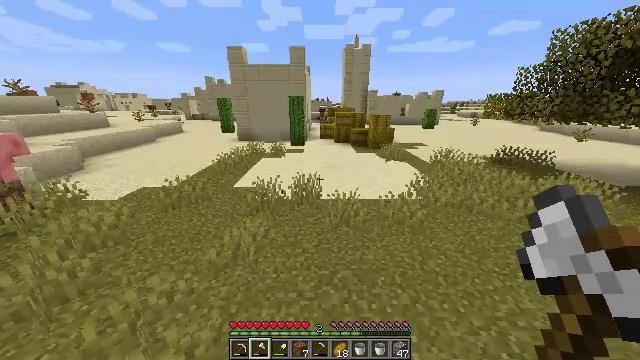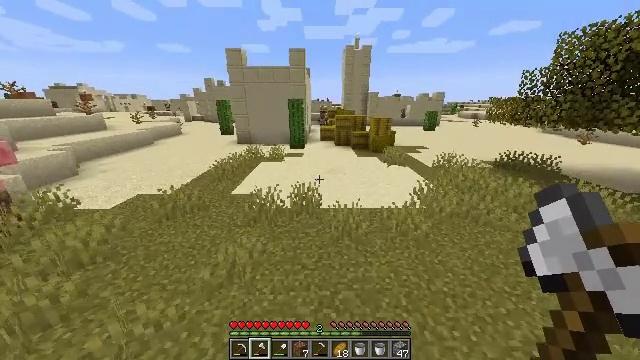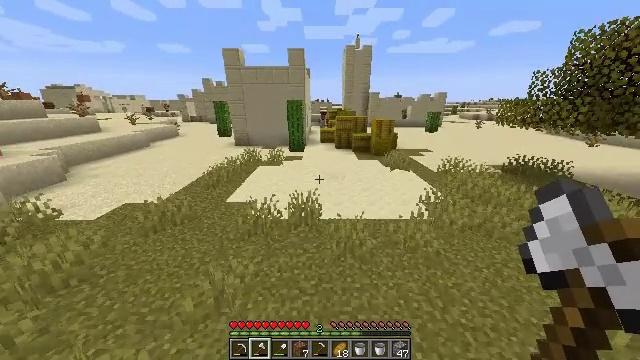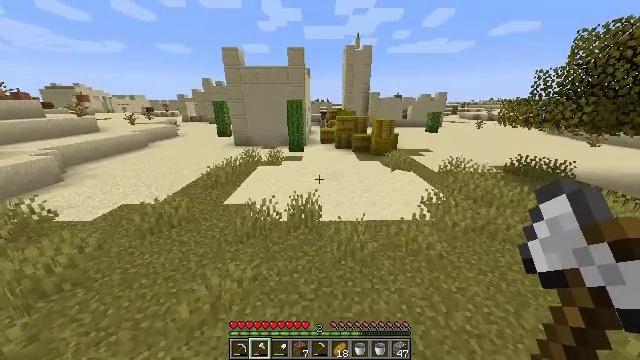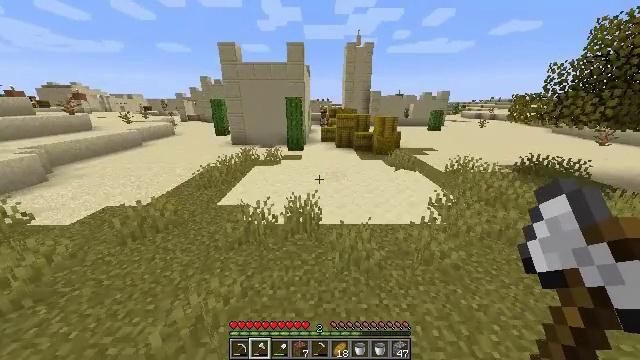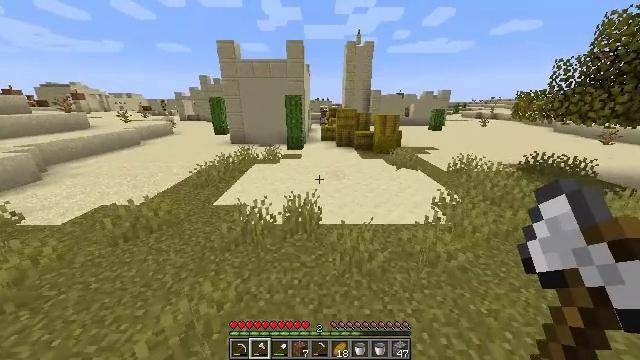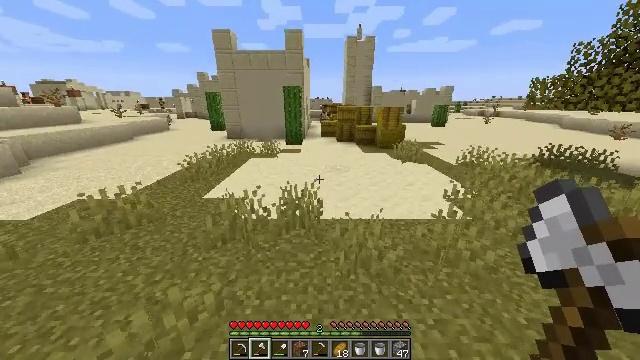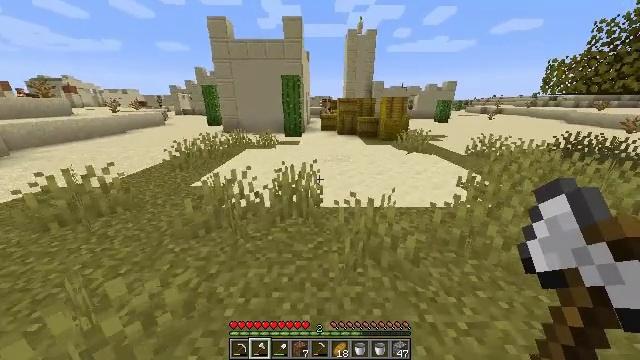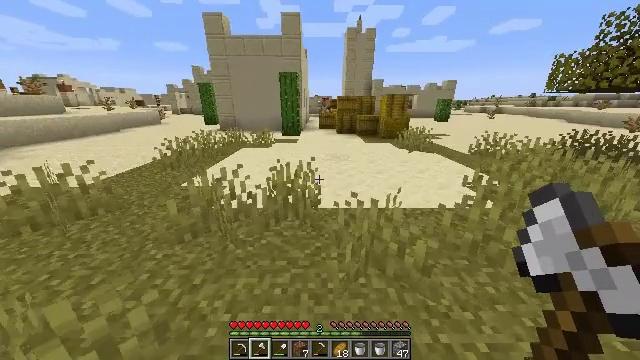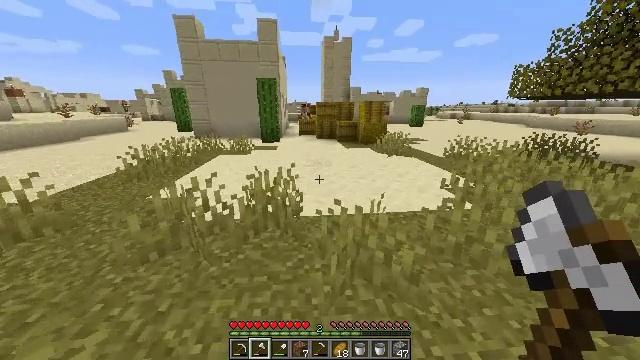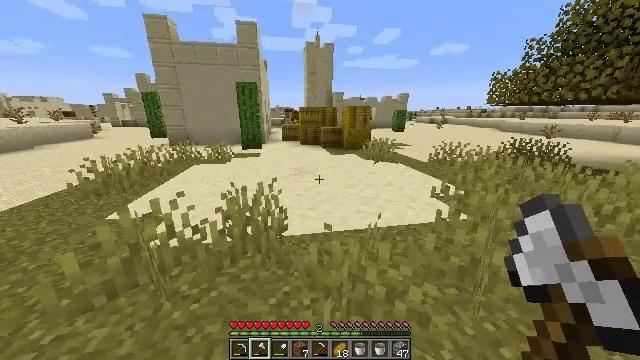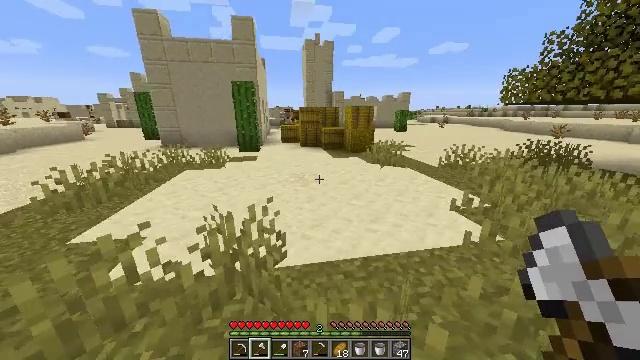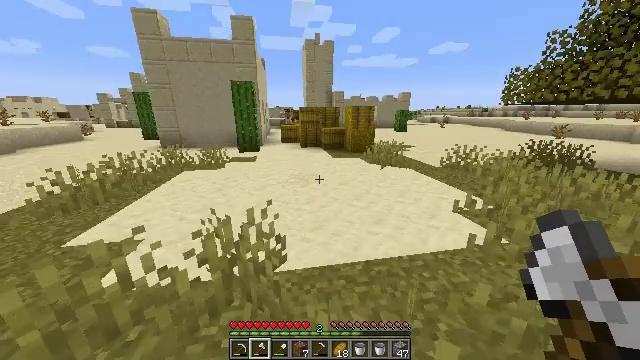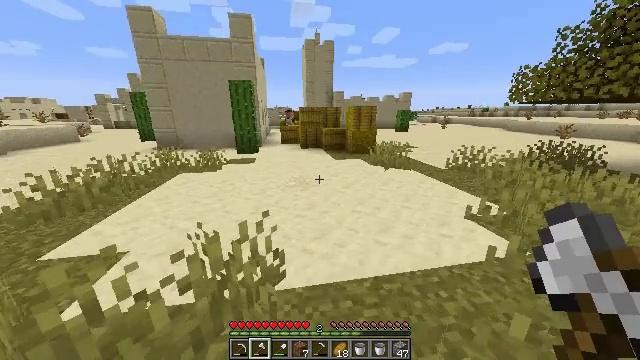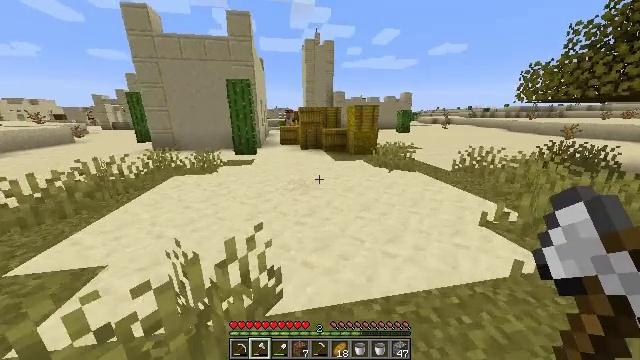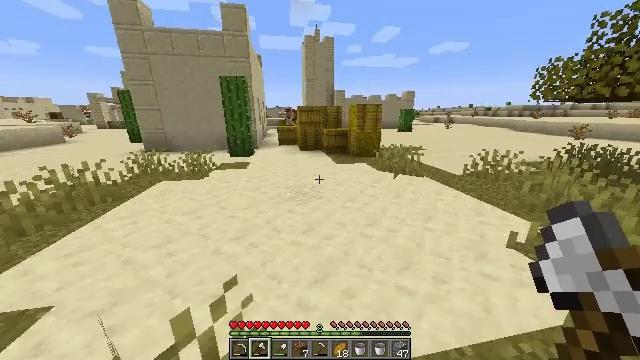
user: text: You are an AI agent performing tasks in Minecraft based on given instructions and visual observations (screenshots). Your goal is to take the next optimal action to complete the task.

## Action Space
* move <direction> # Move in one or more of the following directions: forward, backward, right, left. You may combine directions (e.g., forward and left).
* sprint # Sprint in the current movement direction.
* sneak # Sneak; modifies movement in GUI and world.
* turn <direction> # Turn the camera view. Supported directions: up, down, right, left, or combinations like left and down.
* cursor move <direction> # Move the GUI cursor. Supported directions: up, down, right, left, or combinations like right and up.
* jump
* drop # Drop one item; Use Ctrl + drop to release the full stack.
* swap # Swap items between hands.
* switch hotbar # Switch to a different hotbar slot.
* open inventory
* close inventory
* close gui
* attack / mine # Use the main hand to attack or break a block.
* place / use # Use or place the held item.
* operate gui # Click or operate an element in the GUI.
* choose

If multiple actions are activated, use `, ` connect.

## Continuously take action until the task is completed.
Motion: motion action
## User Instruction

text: Break the wall torch for relocation.
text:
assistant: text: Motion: move forward, sprint, jump
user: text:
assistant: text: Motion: move forward, sprint, jump
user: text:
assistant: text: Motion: move forward, sprint
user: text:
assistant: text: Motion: move forward, sprint
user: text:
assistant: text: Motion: move forward, sprint
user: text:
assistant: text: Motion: move forward, sprint
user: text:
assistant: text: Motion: move forward, sprint
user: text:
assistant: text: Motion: move forward, sprint
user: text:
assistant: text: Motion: move forward, sprint, turn right and up
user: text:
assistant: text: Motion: move forward, sprint, turn right and up
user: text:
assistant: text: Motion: move forward, sprint
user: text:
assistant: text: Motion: move forward, sprint
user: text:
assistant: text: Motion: move forward, sprint
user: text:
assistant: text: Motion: move forward, sprint
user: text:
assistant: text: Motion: move forward, sprint
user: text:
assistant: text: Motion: move forward, sprint
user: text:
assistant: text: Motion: move forward, sprint
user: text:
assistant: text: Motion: move forward, sprint
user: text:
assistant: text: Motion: move forward, sprint
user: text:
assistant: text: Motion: move forward, sprint
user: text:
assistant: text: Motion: move forward, sprint
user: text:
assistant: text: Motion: move forward, sprint
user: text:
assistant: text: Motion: move forward, sprint
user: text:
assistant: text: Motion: move forward, sprint
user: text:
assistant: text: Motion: move forward and move right, sprint
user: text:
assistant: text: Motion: move forward and move right, sprint
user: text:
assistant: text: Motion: move forward and move right, sprint
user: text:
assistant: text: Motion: move forward and move right, sprint
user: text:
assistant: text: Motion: move forward and move right, sprint
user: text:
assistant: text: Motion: move forward and move right, sprint